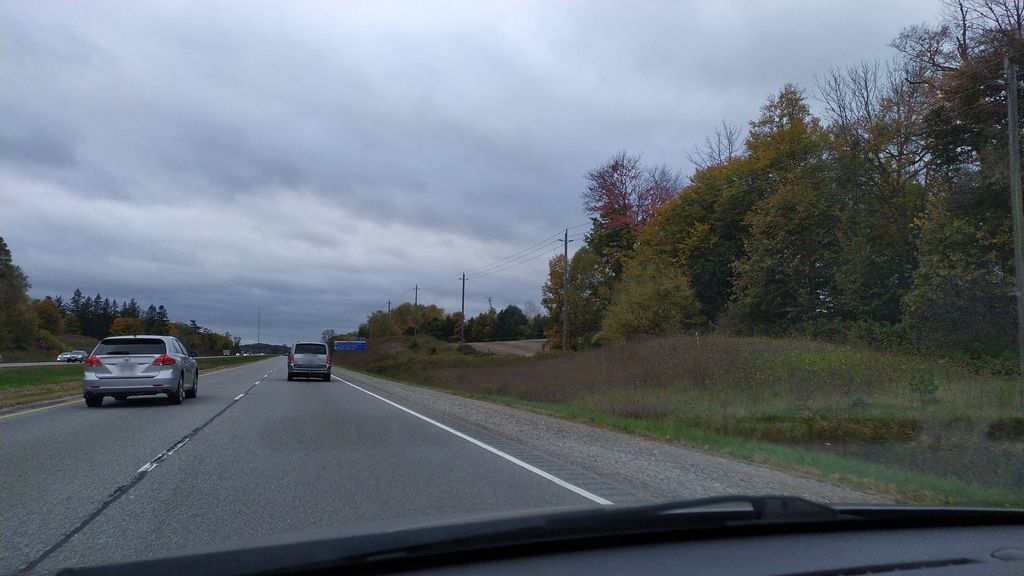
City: kitchener-waterloo